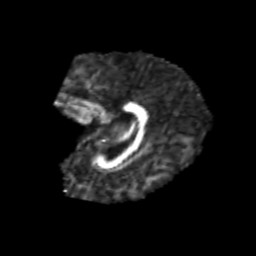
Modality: FA
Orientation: sagittal
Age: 8
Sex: male
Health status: healthy